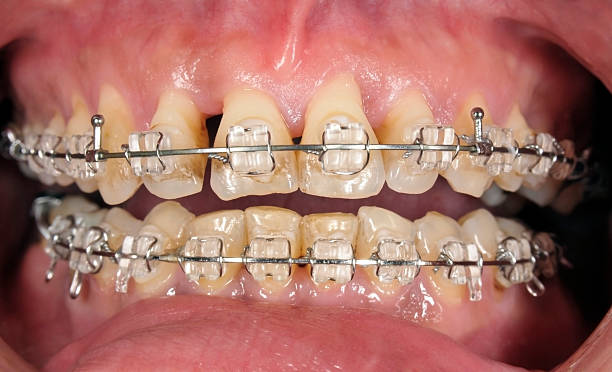
Condition: Gingivitis